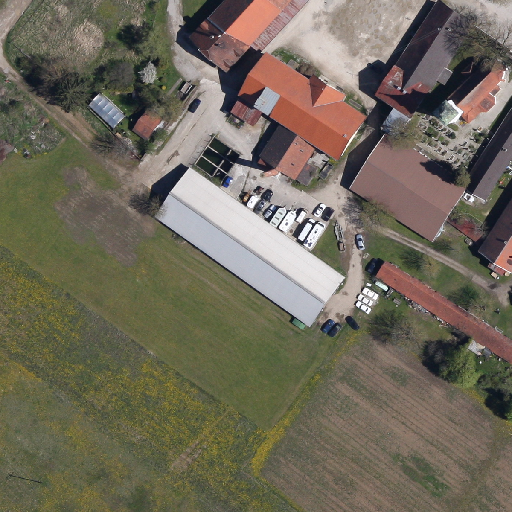
Referring expression: light-duty vehicle driving on the road